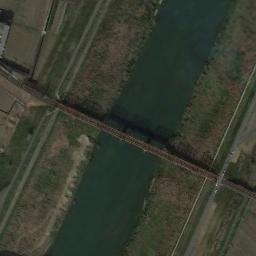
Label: bridge